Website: macys
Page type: billing-address
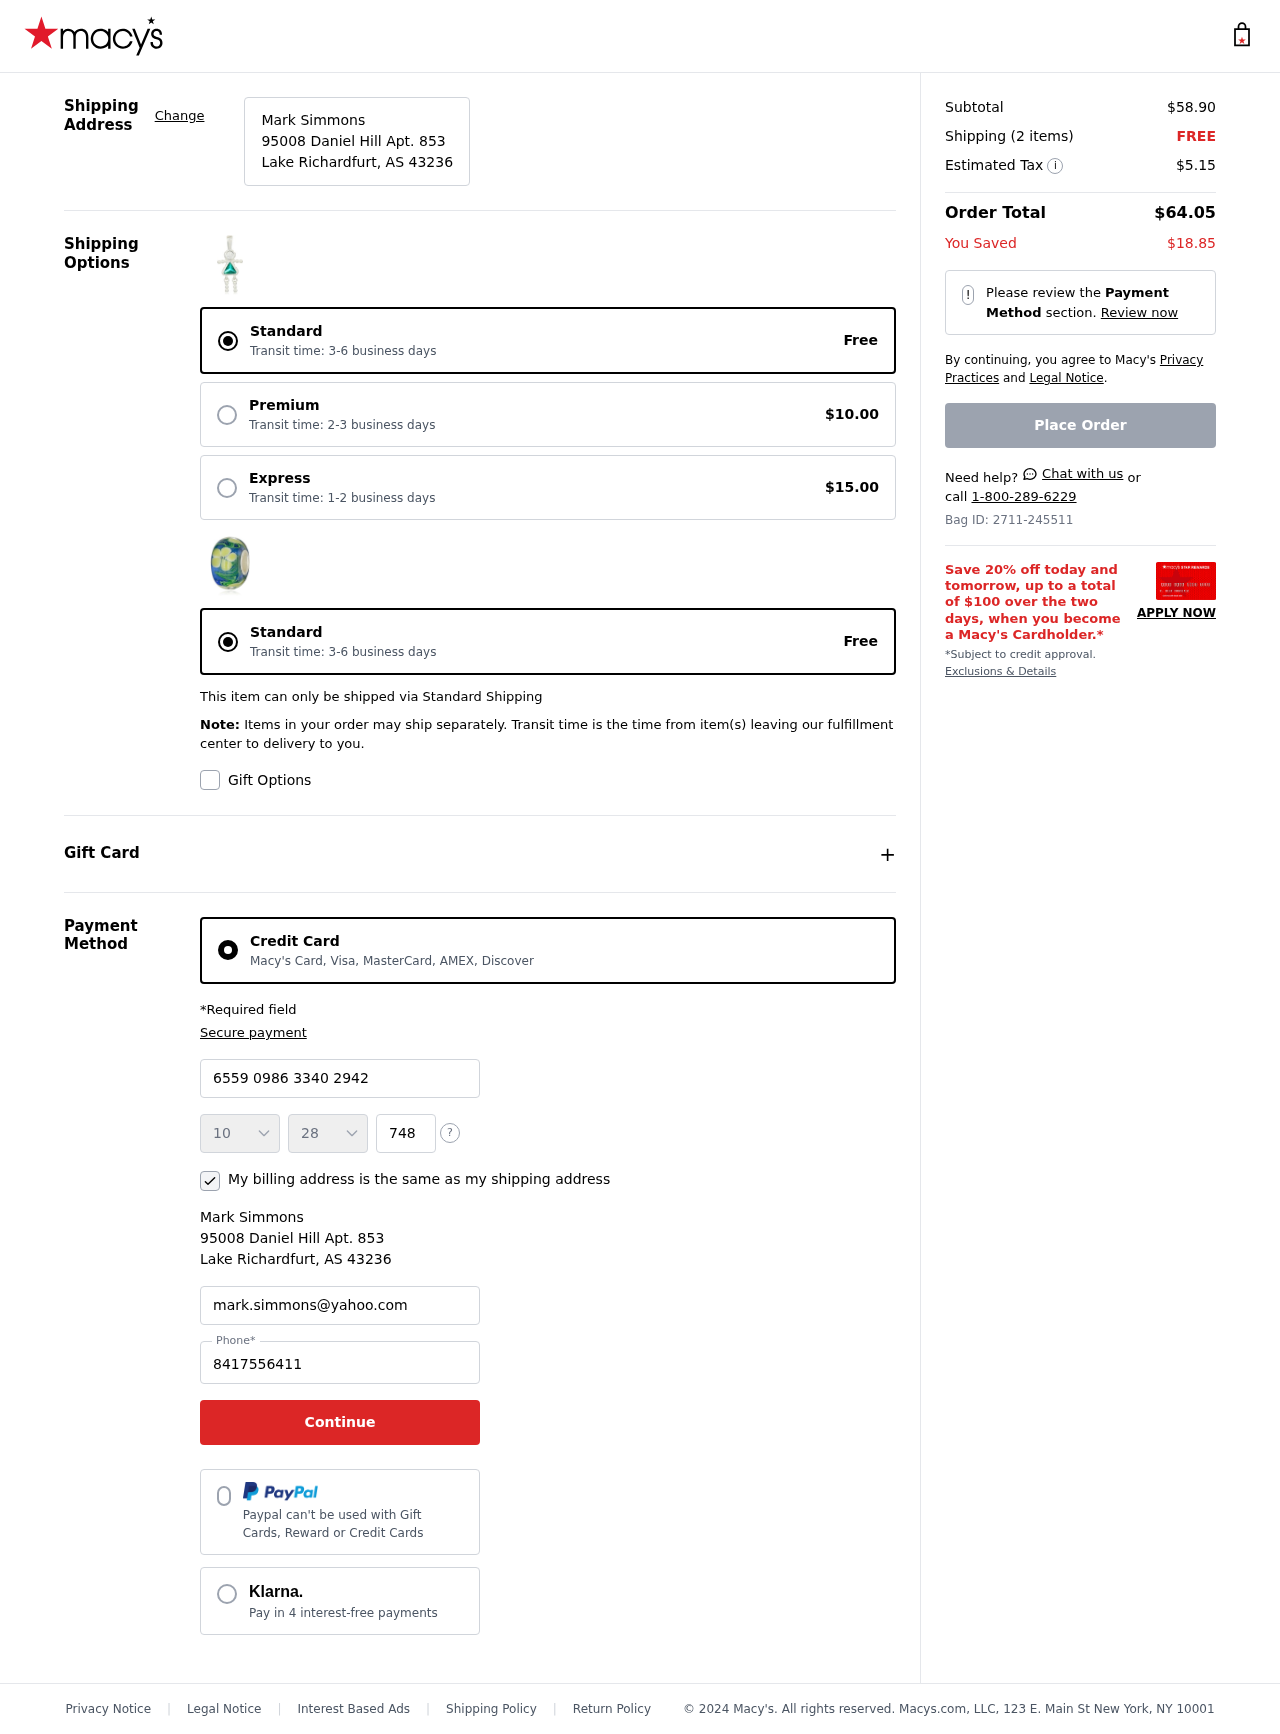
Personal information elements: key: PII_CARD_CVV
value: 748
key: PII_CARD_EXPIRY_MONTH
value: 10
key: PII_CARD_EXPIRY_YEAR
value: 28
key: PII_CARD_NUMBER
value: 6559 0986 3340 2942
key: PII_CITY_STATE_ZIP
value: Lake Richardfurt, AS 43236
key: PII_EMAIL
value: mark.simmons@yahoo.com
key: PII_FULLNAME
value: Mark Simmons
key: PII_PHONE
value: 8417556411
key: PII_STREET
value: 95008 Daniel Hill Apt. 853
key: PII_FULLNAME2
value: Mark Simmons
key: PII_CITY
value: Lake Richardfurt
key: PII_STATE
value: AS
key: PII_STATE_ABBR
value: AS
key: PII_POSTCODE
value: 43236
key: PII_POSTCODE_FULL
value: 43236
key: PII_CITY_STATE
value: Lake Richardfurt, AS
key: PII_POSTCODE_NUMERIC
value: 43236
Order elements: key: ORDER_SUBTOTAL
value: $58.90
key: ORDER_NUM_ITEMS
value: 2
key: ORDER_SHIPPING_COST
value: FREE
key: ORDER_TAX
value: $5.15
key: ORDER_TOTAL
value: $64.05
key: ORDER_SAVINGS
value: $18.85
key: ORDER_ID
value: Bag ID: 2711-245511